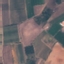
Land use / land cover: PermanentCrop